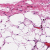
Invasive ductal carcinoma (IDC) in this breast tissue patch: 0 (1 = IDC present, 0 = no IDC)